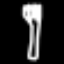
Label: fork